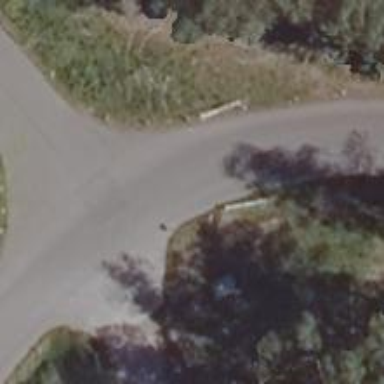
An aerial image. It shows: Emergency access point on the road.